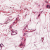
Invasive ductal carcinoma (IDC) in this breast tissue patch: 0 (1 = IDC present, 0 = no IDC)